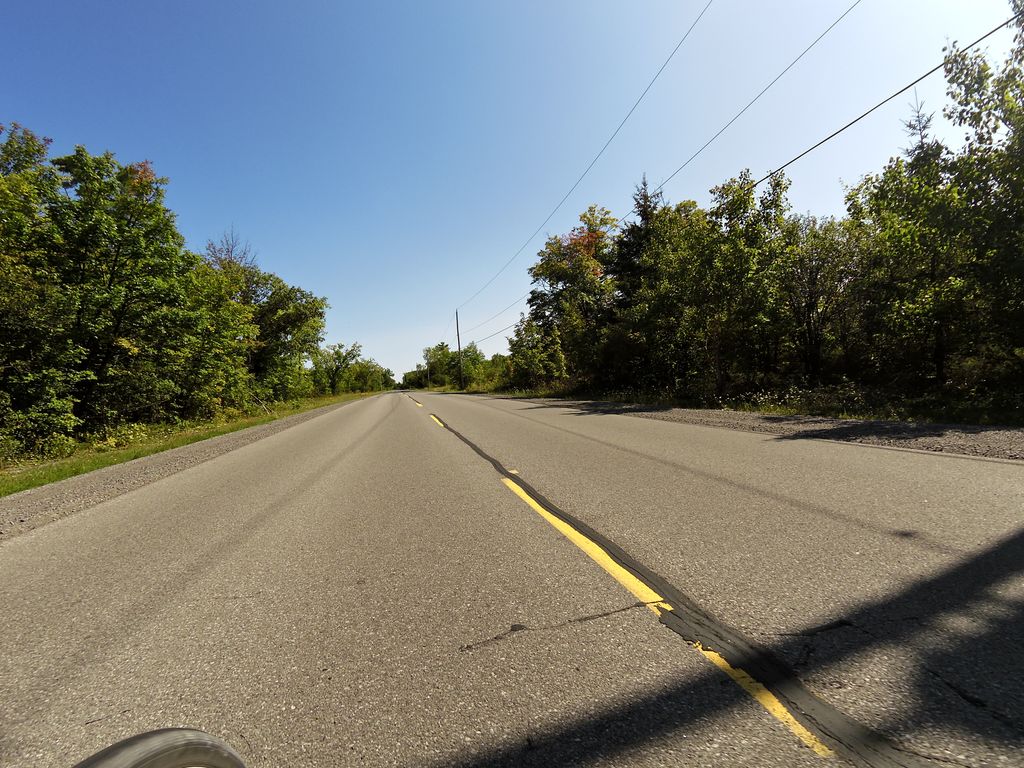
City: ottawa-gatineau